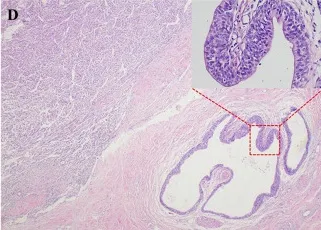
A 24-year-old man was diagnosed with a primary urachal leiomyosarcoma. Some urachal remnants were identified within the tumor tissue that near the abdominal wall side , HE x 40), covered with columnar, and . Transitional epithelium cells , red square, HE x 400).
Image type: pathology (h&e)